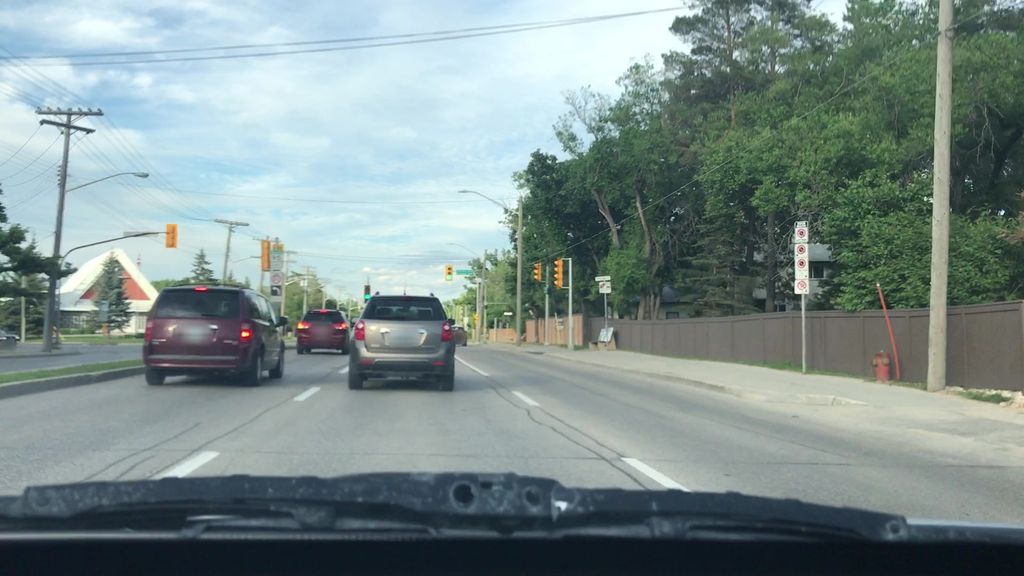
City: winnipeg